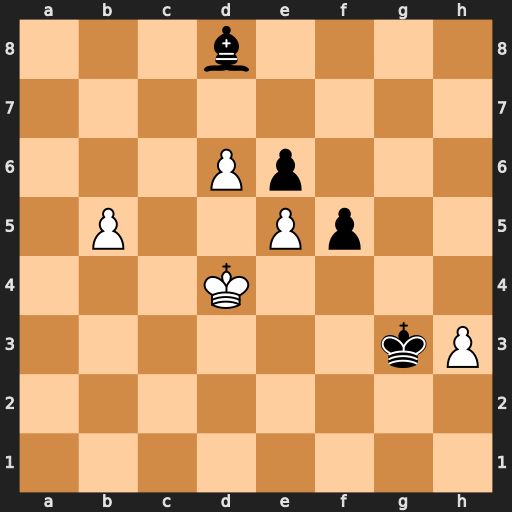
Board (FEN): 3b4/8/3Pp3/1P2Pp2/3K4/6kP/8/8
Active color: w
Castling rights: -
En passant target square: -
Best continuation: Kc5 f4 b6 Bxb6+ Kxb6 f3 d7 f2 d8=Q